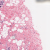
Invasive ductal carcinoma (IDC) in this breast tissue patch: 0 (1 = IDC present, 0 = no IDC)